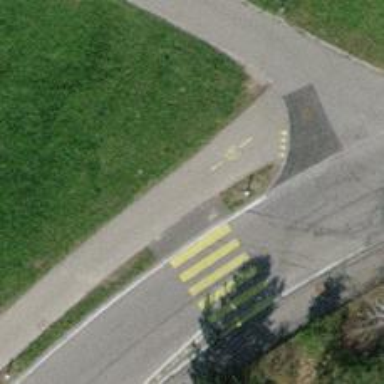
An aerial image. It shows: Asphalt footway with crossing. The surface of the footway is also asphalt.